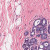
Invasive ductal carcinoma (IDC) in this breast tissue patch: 0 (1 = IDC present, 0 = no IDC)